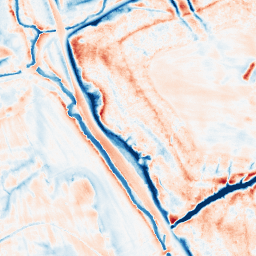
Category: trend_removal
Decomposition family: local_polynomial
Decomposition parameters: window_size: 21
degree: 2
Upsampling method: bspline
Upsampling parameters: scale: 8
Upsampling scale: 8